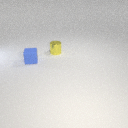
small blue rubber cube to the left of small yellow metal cylinder